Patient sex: F
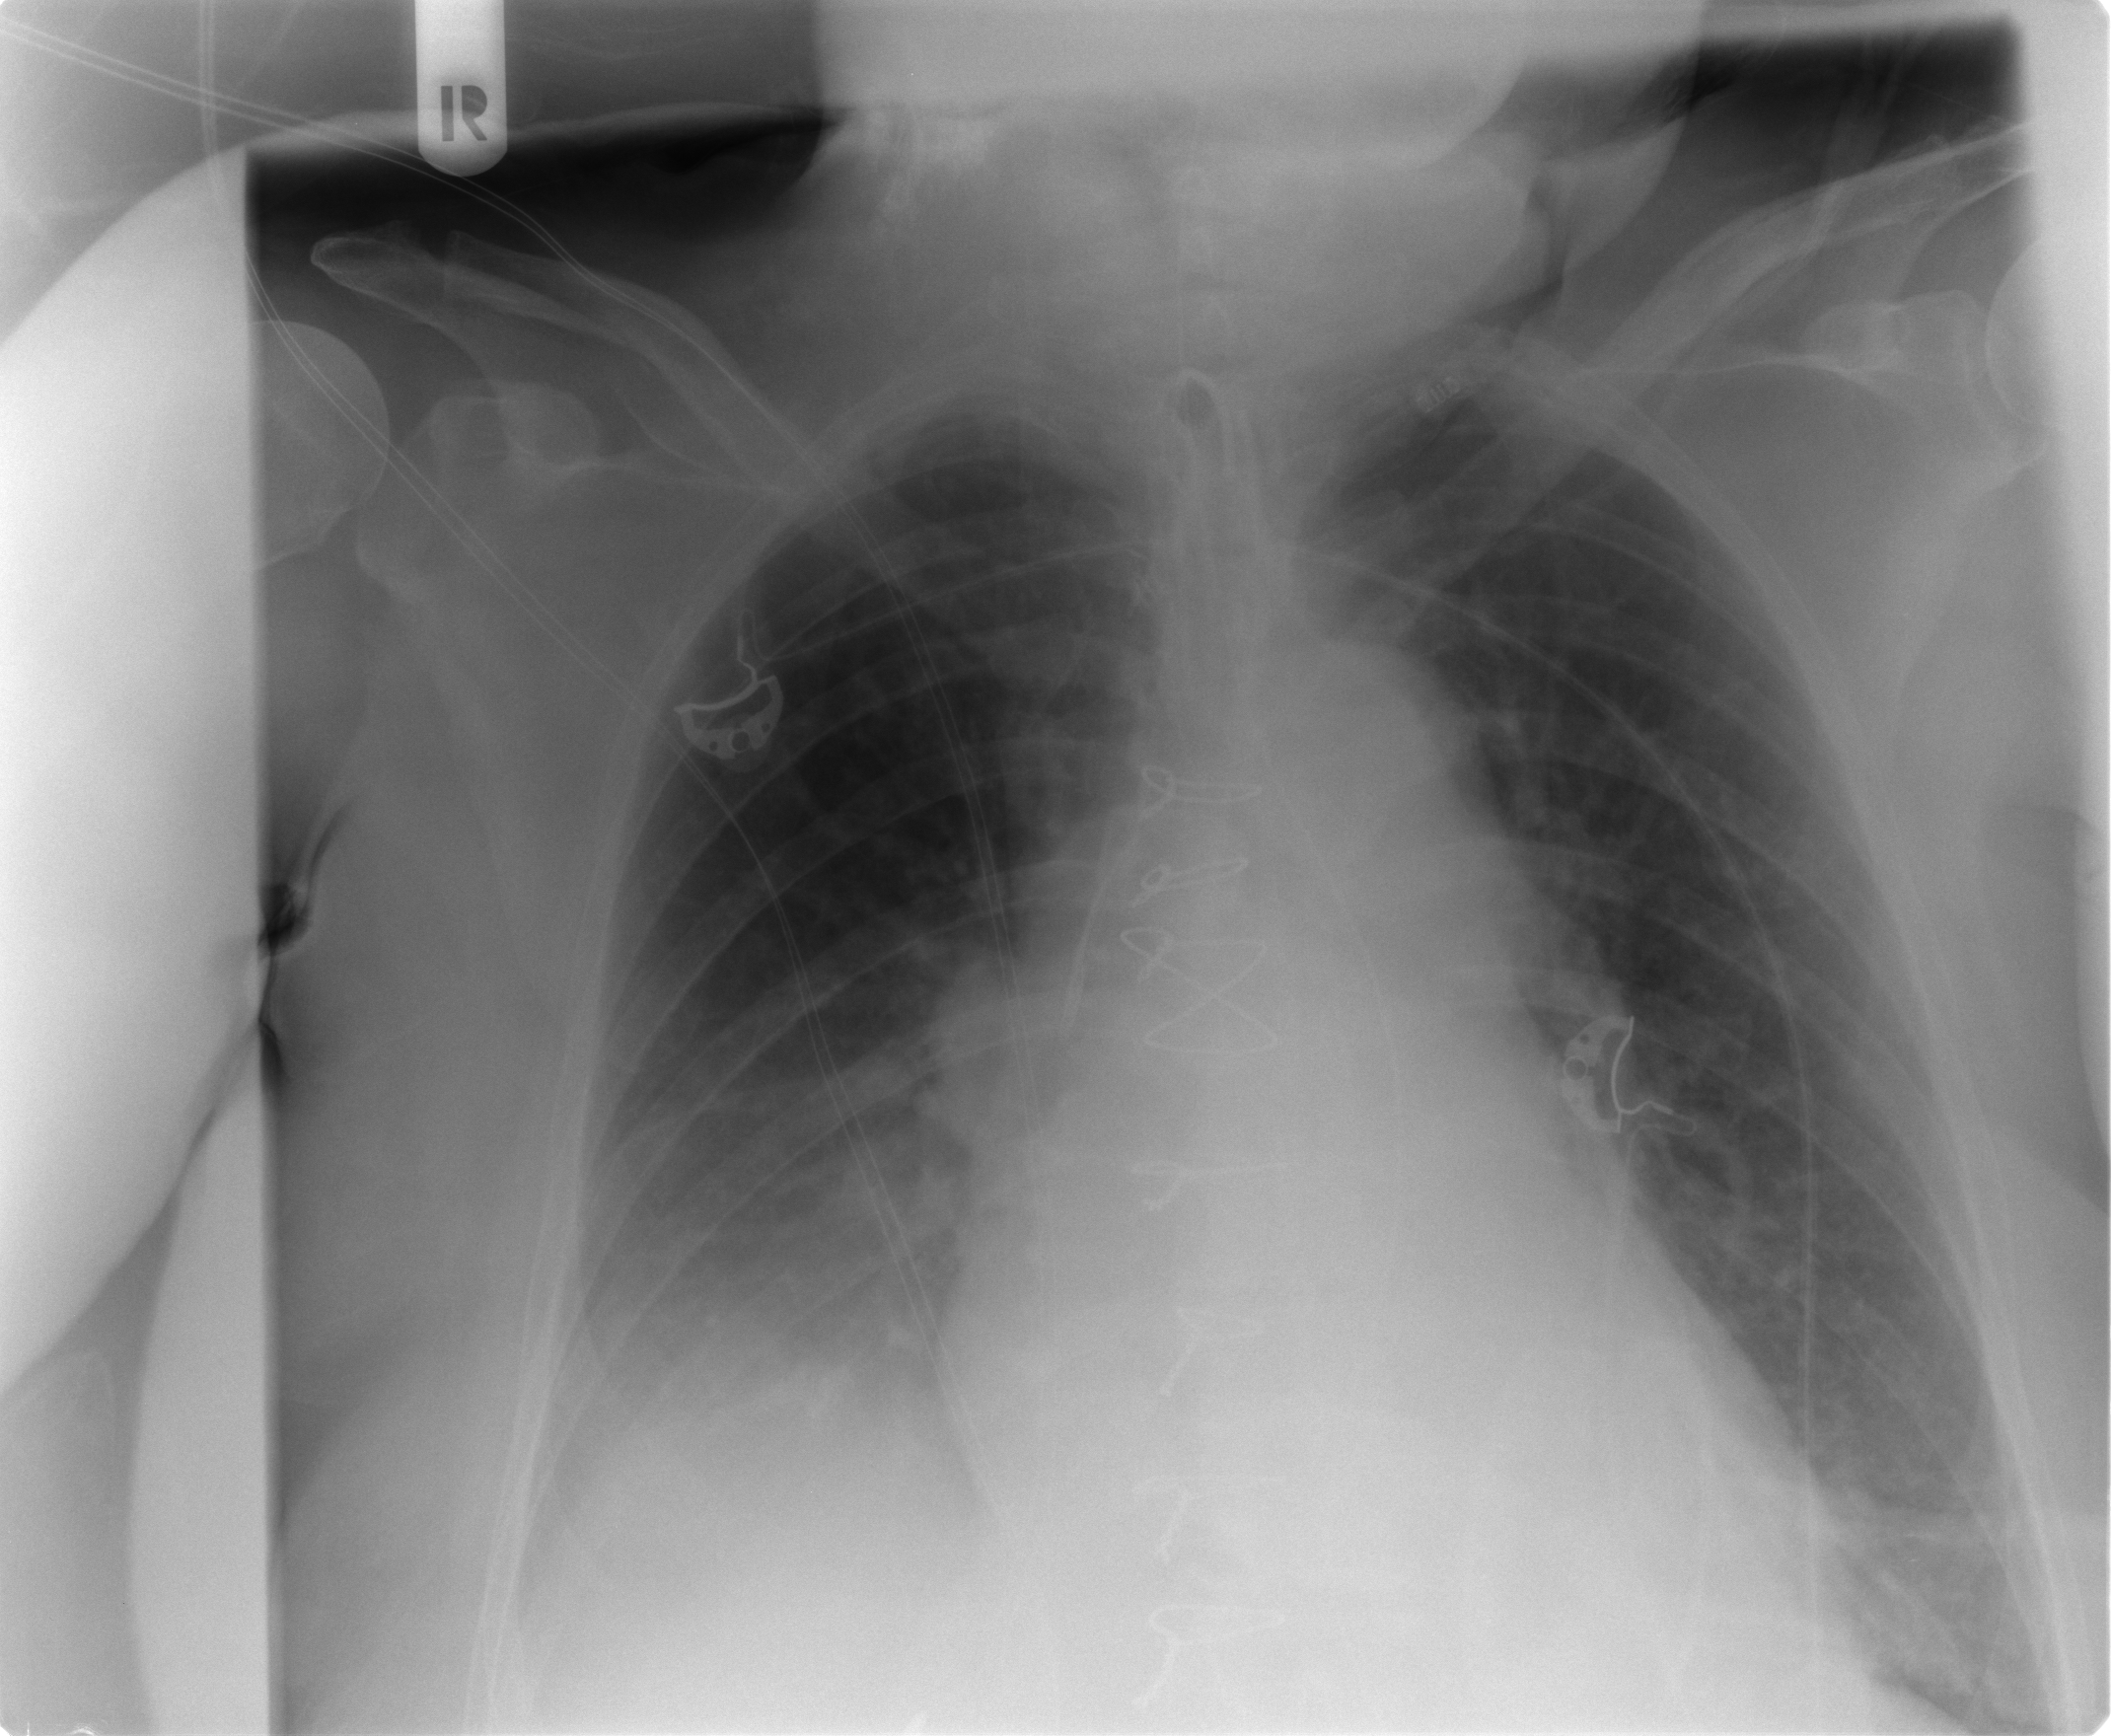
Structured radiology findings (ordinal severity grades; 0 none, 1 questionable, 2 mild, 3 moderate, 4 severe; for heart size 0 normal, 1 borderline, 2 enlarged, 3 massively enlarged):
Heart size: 1
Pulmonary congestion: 2
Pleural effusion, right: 3
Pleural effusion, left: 0
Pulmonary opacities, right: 1
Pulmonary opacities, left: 1
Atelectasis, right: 2
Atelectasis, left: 2